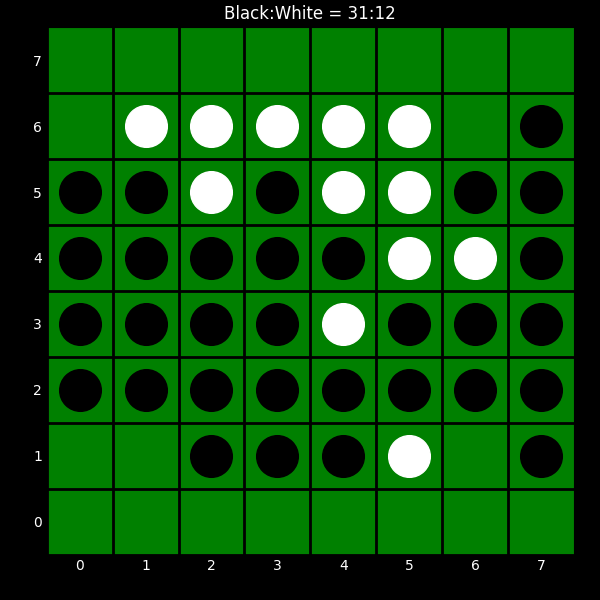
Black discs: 31
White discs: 12